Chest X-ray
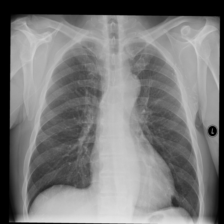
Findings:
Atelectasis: negative
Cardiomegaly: negative
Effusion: negative
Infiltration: negative
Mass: negative
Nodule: negative
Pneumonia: negative
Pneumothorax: negative
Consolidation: negative
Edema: negative
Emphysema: negative
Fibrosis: negative
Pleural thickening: negative
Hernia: negative